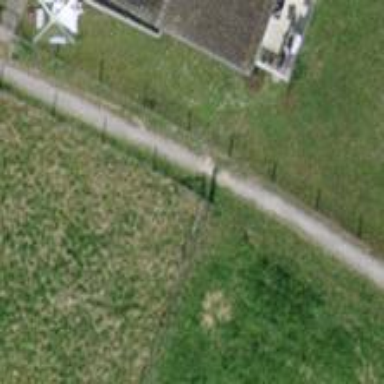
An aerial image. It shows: Compacted path.